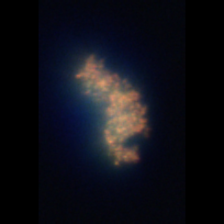
Taxon: Unknown_detritus
Group: Unknown